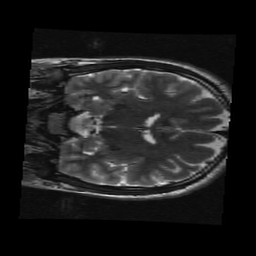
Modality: T2w
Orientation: coronal
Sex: male
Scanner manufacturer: ge
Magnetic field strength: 3 T
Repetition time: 5 s
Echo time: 0.101 s